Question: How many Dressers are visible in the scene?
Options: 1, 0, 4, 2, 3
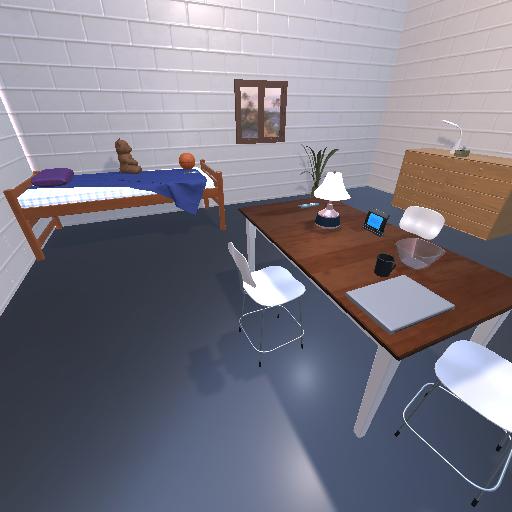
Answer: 1